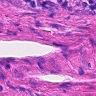
Metastatic tissue present: no